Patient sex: M
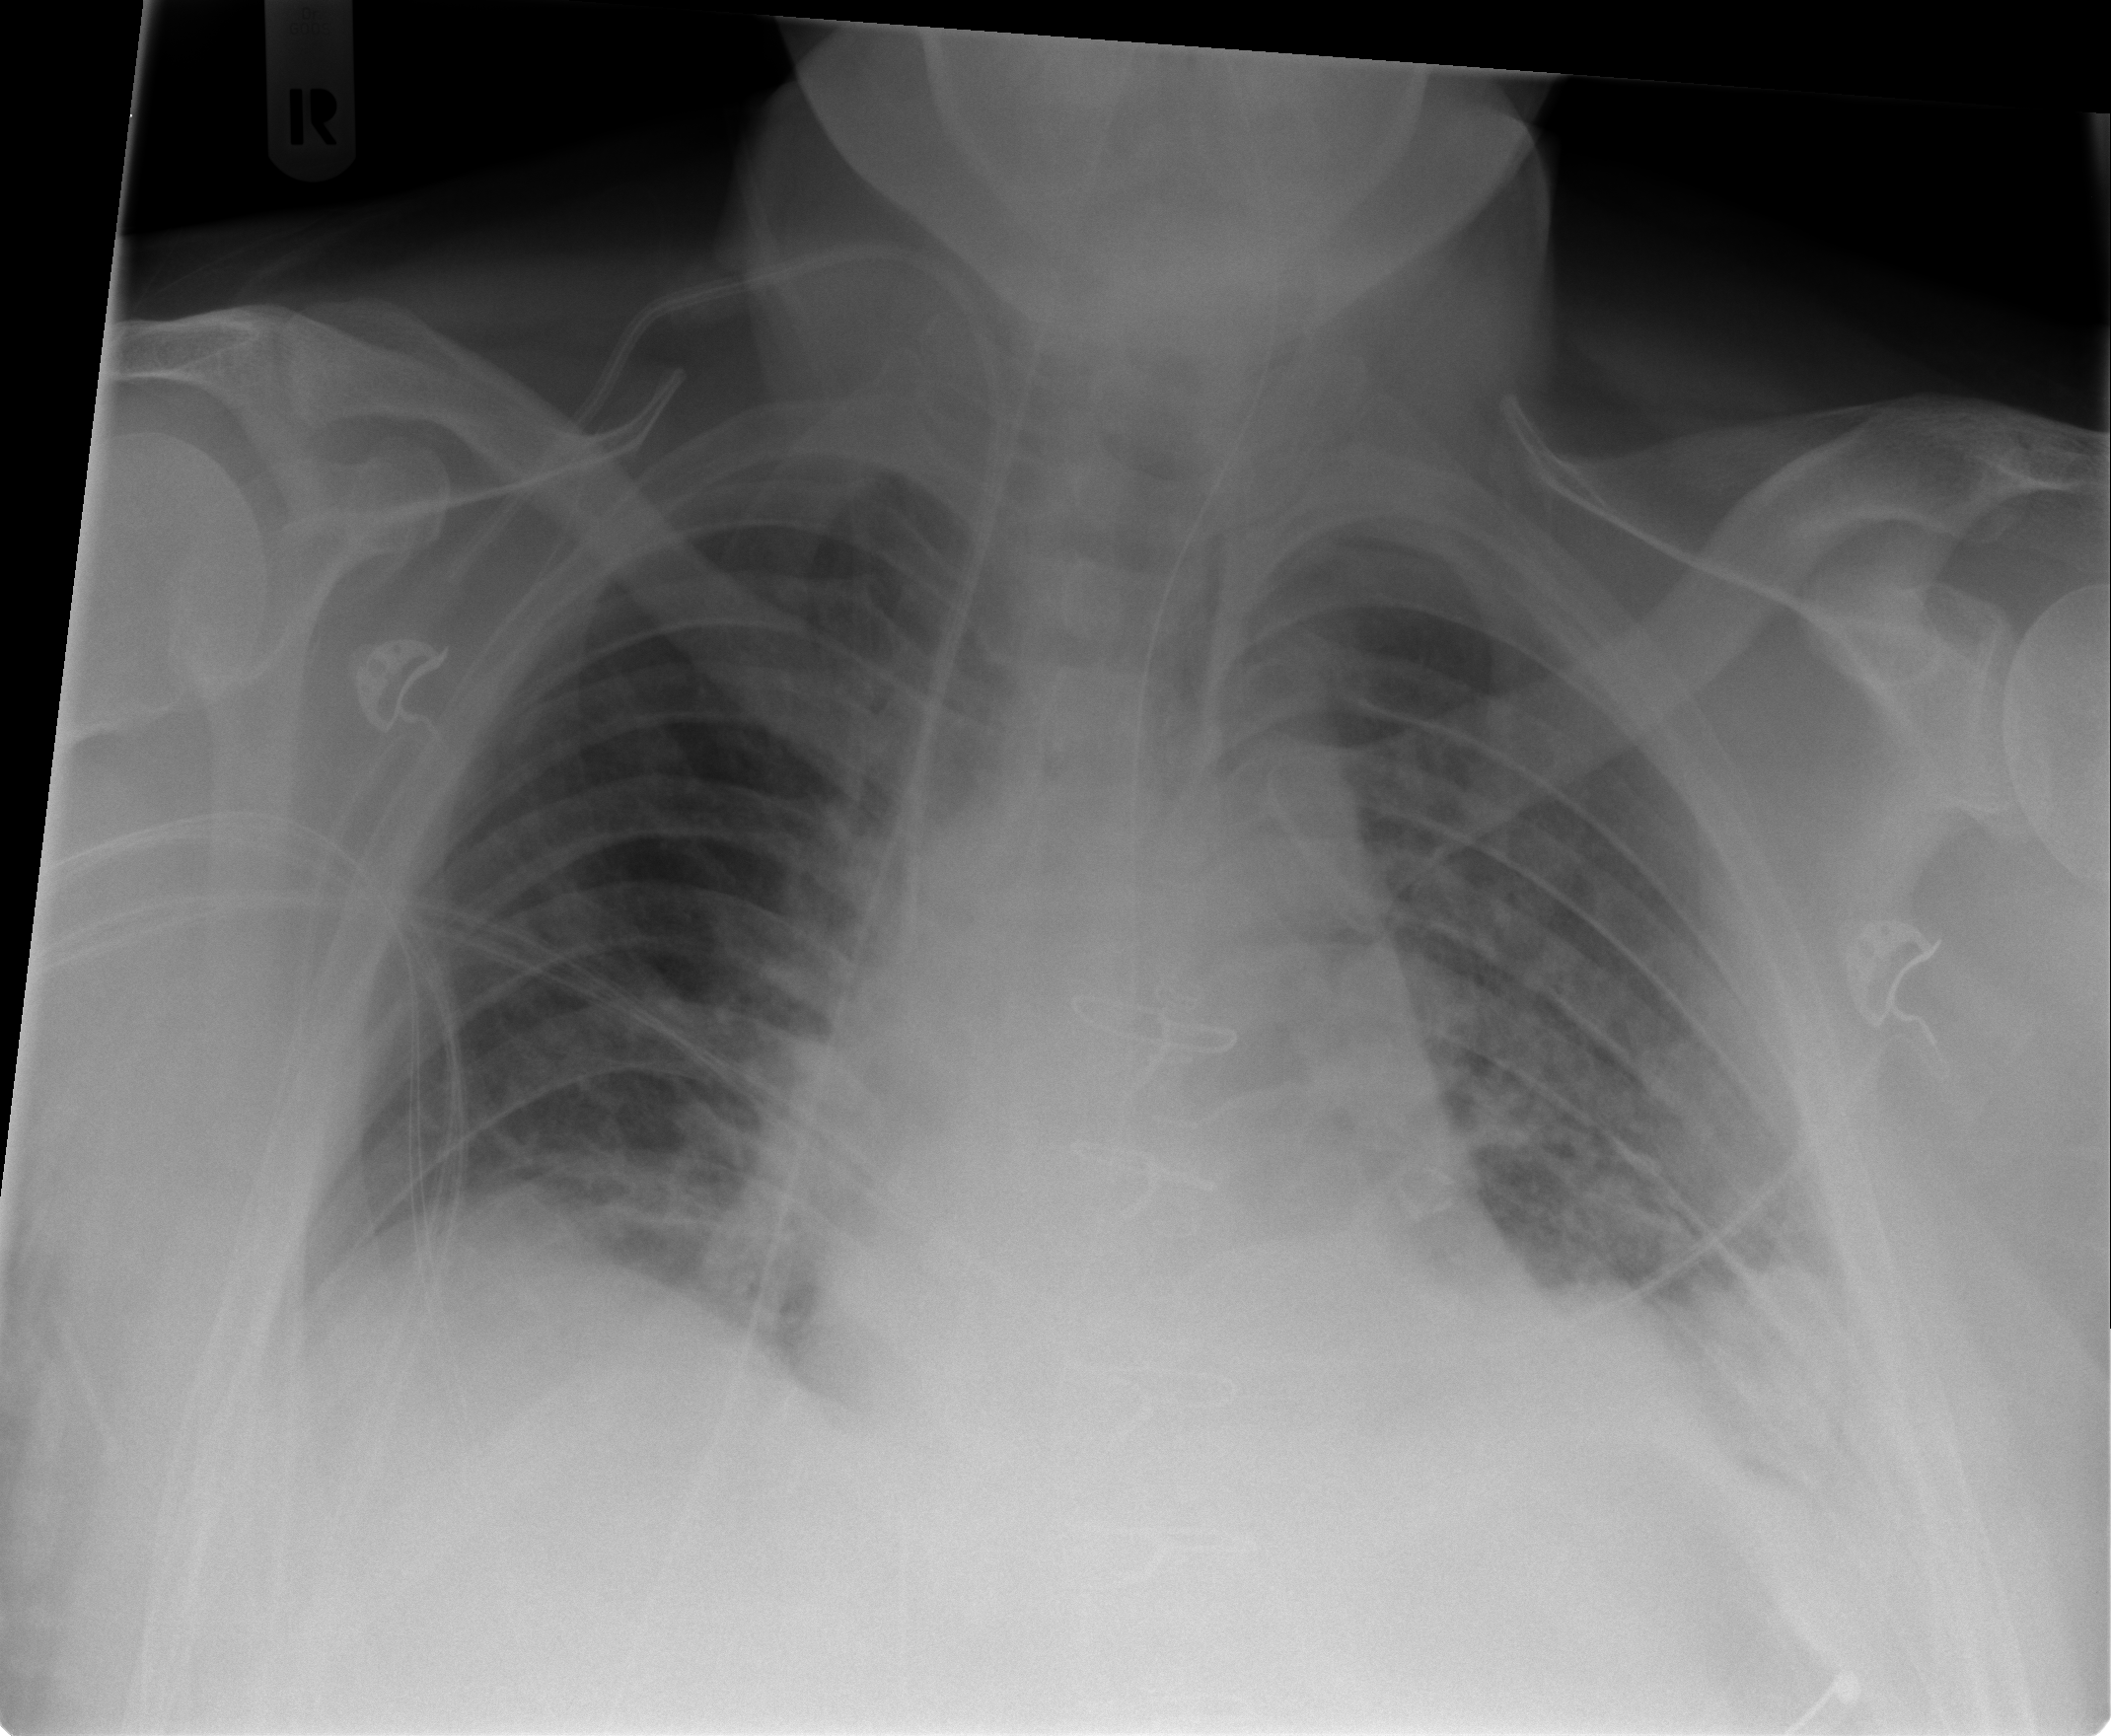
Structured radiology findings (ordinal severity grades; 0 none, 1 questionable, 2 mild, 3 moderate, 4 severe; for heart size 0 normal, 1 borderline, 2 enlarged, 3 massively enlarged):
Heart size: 0
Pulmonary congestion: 2
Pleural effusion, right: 0
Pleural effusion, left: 1
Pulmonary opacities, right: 0
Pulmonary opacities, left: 2
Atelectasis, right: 2
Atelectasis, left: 2